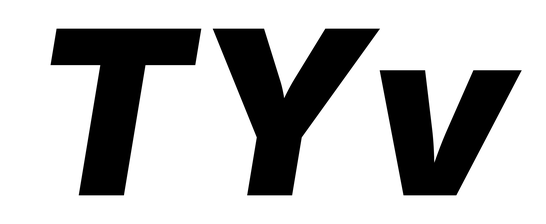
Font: Inter-Italic_Black_Italic